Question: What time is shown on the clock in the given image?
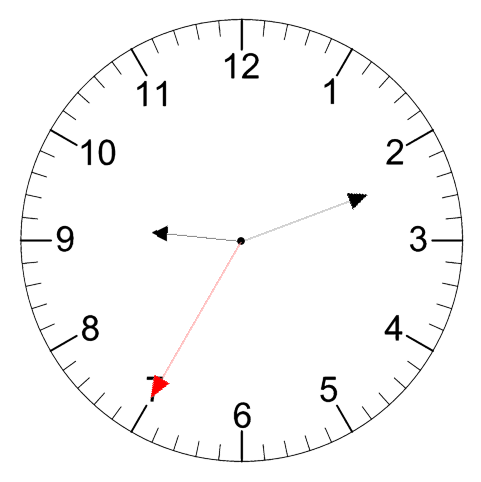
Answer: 09:11:35